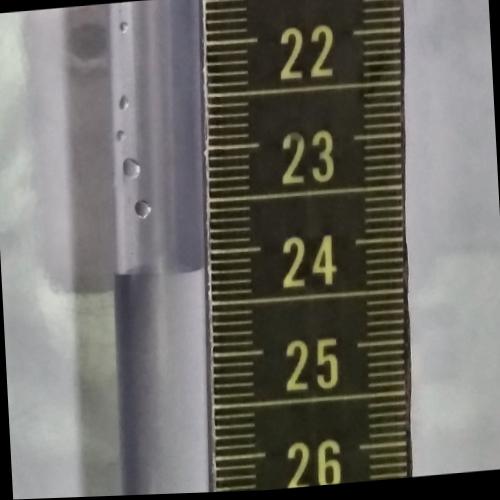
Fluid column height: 24.2 cm